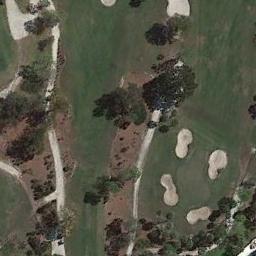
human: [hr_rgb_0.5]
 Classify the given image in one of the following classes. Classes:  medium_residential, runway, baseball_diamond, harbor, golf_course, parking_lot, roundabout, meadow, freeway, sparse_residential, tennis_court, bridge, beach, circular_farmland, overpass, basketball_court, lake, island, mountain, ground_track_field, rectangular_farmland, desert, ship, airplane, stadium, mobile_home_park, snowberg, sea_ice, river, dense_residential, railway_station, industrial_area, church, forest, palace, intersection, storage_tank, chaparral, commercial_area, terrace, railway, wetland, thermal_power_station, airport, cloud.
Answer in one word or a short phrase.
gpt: golf_course